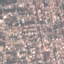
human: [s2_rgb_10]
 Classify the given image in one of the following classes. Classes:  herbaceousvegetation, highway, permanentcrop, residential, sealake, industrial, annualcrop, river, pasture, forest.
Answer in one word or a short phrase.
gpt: Residential